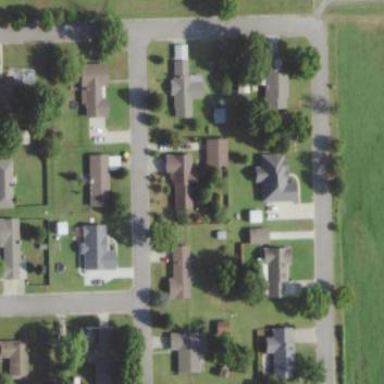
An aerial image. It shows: Residential neighbourhood.